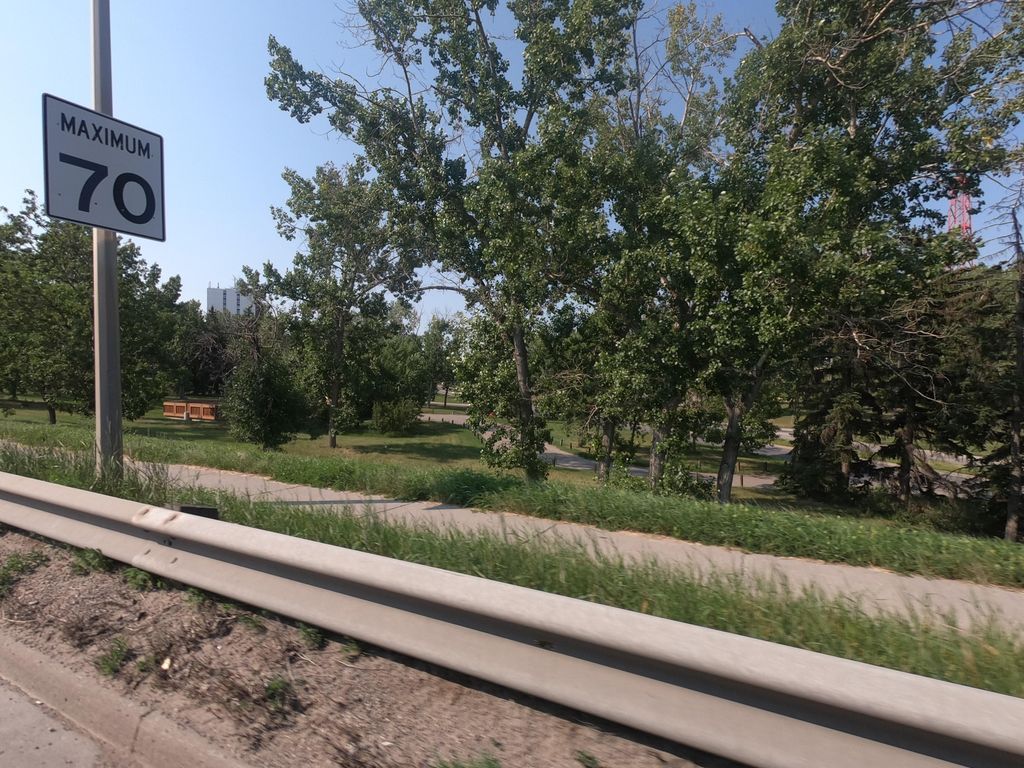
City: calgary